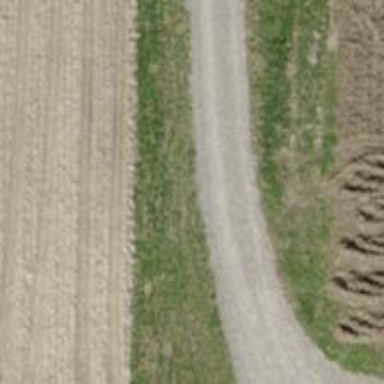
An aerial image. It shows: Track with compacted grade2 surface.